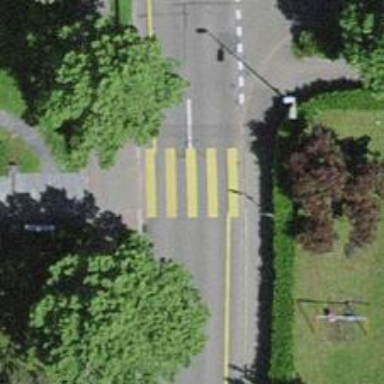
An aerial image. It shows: Marked crossing on the road.